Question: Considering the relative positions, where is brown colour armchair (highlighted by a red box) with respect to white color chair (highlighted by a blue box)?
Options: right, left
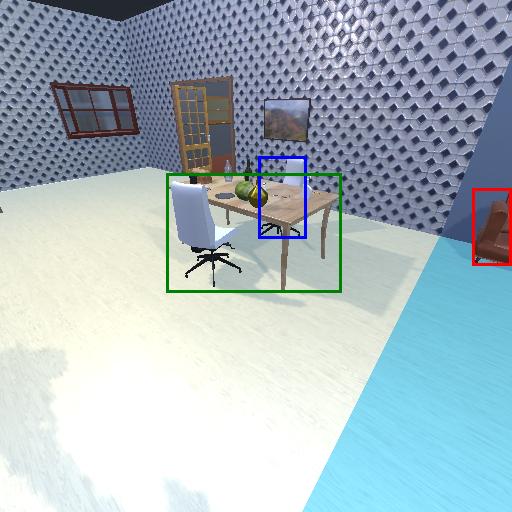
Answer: right